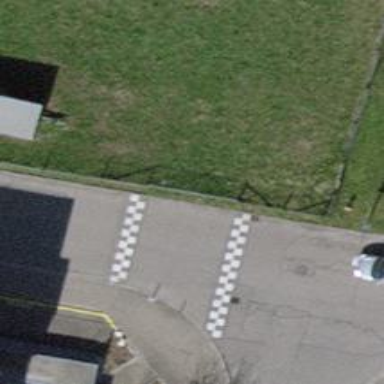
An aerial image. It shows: Traffic calming table.